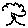
Label: tree